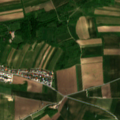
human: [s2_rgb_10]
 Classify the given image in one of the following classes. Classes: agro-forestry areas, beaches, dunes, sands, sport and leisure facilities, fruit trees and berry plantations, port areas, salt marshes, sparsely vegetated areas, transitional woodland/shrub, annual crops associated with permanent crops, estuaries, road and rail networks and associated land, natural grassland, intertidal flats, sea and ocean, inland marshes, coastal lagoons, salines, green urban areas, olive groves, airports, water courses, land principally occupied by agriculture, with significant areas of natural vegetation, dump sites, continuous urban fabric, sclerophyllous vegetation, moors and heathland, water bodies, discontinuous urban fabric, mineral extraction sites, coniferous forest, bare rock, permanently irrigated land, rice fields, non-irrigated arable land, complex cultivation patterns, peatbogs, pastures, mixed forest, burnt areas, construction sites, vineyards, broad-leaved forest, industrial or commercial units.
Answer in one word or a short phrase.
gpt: discontinuous urban fabric, non-irrigated arable land, land principally occupied by agriculture, with significant areas of natural vegetation, broad-leaved forest